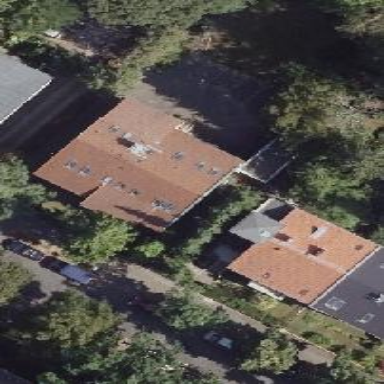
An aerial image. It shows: Residential building with gabled roof. The roof is covered with red roof tiles.